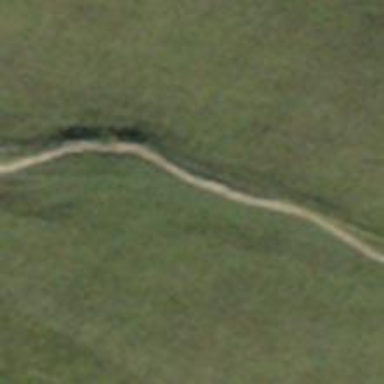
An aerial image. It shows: Path.